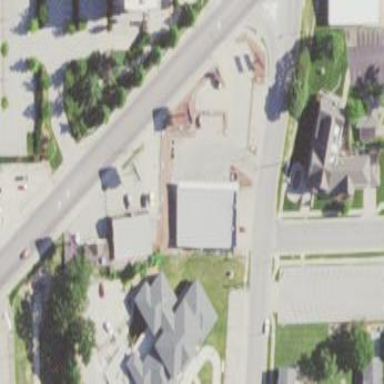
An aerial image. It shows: Retail area.